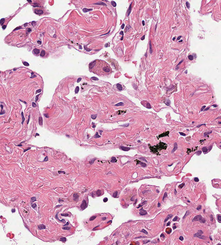
Tumor epithelial tissue: no
Tumor-associated stroma tissue: no
Normal tissue: yes